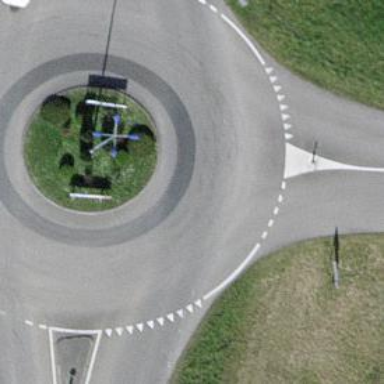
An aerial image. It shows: Tertiary road with asphalt surface leading to roundabout.